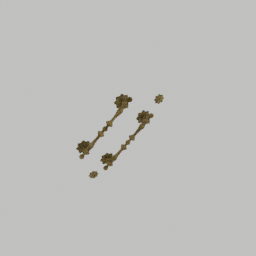
Label: mechanical